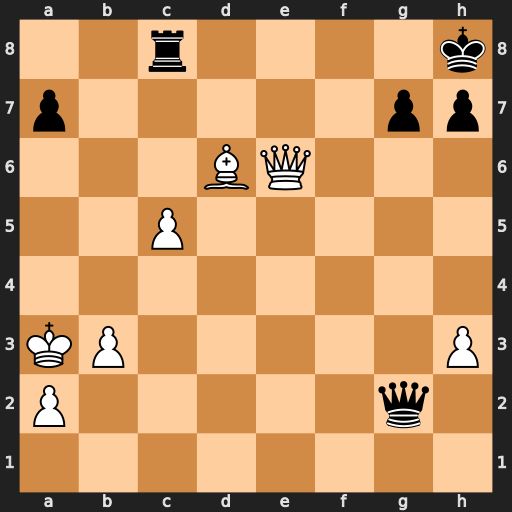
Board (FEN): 2r4k/p5pp/3BQ3/2P5/8/KP5P/P5q1/8
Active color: w
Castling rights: -
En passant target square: -
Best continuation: Qxc8#